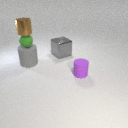
small brown metal cylinder above small green rubber sphere